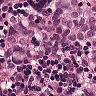
Metastatic tissue present: yes